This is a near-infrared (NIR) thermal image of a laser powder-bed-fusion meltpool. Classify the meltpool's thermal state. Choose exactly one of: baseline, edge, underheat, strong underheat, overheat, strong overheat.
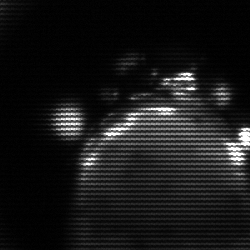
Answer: edge